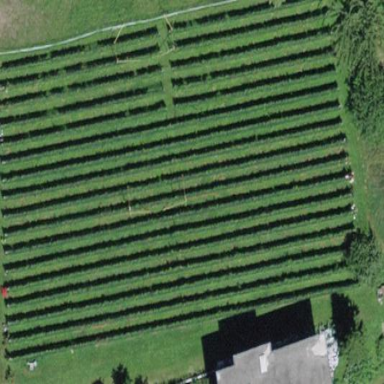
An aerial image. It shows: Vineyard where grapes are grown.